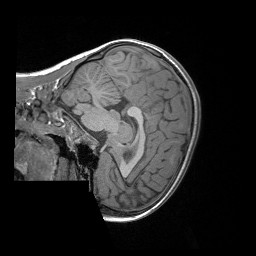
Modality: T1w
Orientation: sagittal
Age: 8
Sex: female
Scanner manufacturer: siemens
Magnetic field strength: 3 T
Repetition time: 1.65 s
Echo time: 0.00203 s